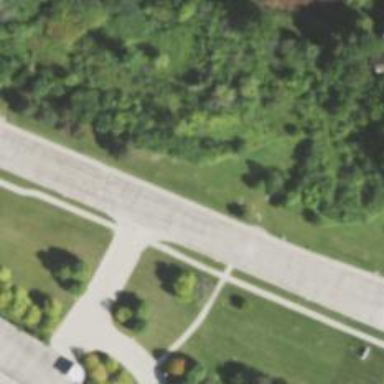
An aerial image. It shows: Residential road with separate sidewalk.